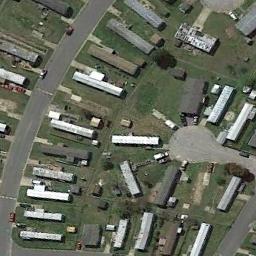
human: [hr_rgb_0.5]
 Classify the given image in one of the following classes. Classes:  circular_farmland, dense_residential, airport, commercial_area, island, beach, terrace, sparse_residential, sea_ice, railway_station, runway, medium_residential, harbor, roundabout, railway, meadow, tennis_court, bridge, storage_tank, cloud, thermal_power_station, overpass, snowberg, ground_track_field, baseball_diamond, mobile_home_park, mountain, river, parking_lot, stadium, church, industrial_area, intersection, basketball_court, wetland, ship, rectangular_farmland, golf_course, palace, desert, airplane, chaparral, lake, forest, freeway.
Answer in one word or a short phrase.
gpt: mobile_home_park